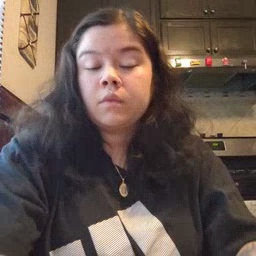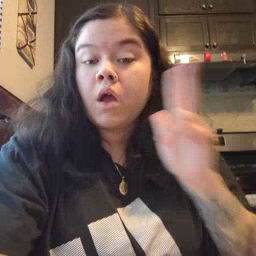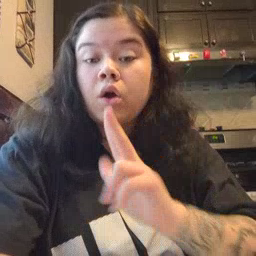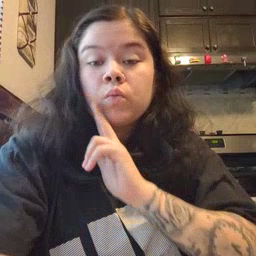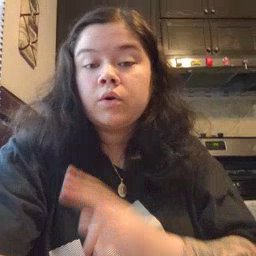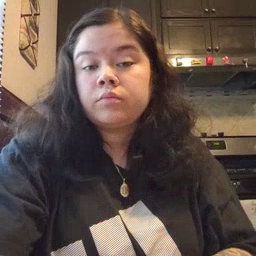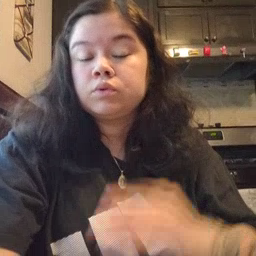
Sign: underwear